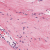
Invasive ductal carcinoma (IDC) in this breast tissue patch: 0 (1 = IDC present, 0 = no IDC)